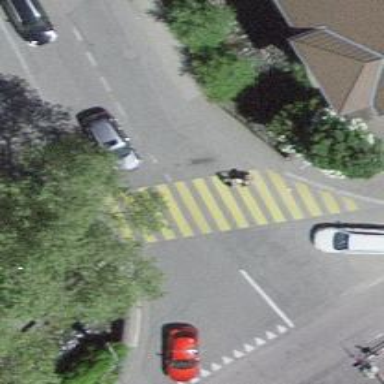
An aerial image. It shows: Uncontrolled zebra crossing with notable zebra markings.